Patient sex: F
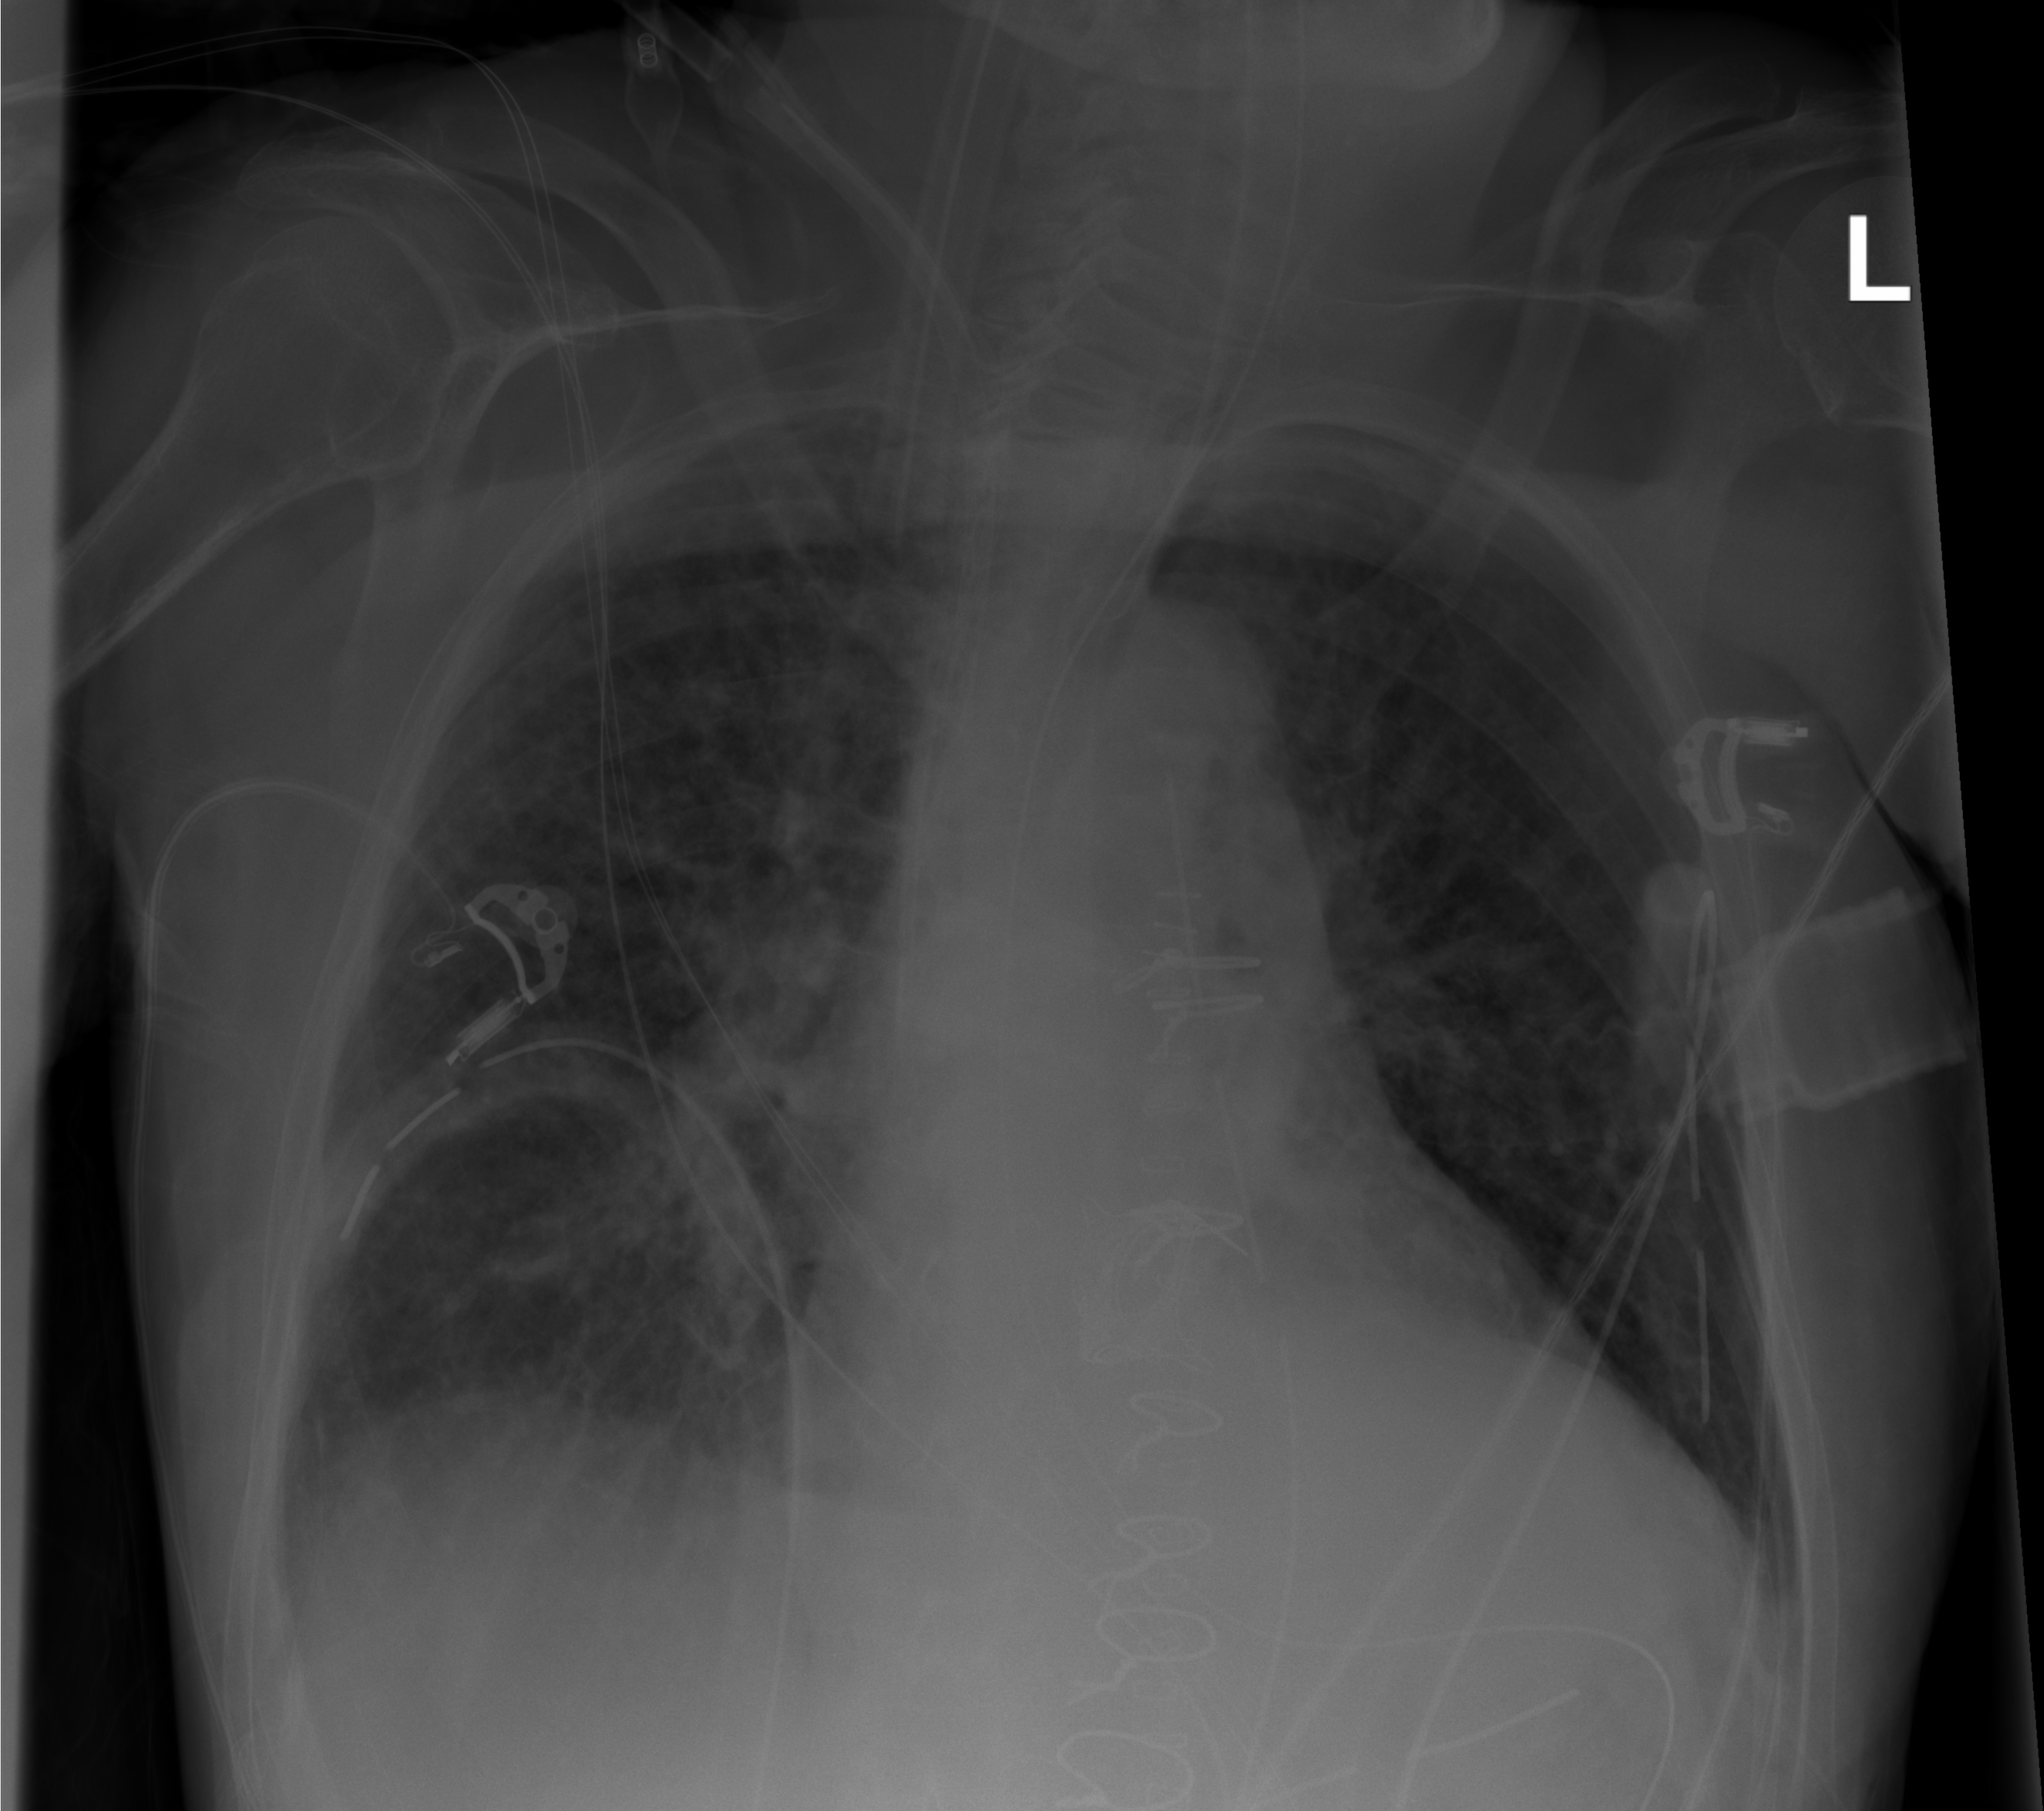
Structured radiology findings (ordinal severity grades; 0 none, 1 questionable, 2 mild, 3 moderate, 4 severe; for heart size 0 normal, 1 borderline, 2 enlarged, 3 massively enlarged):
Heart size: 0
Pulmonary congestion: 2
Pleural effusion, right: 0
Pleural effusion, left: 0
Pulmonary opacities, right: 2
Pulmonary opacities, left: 0
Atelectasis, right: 0
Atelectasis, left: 0